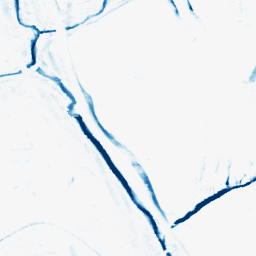
Category: morphological
Decomposition family: morphological_rect
Decomposition parameters: operation: closing
width: 10
height: 5
Upsampling method: linear_exact
Upsampling parameters: scale: 8
Upsampling scale: 8